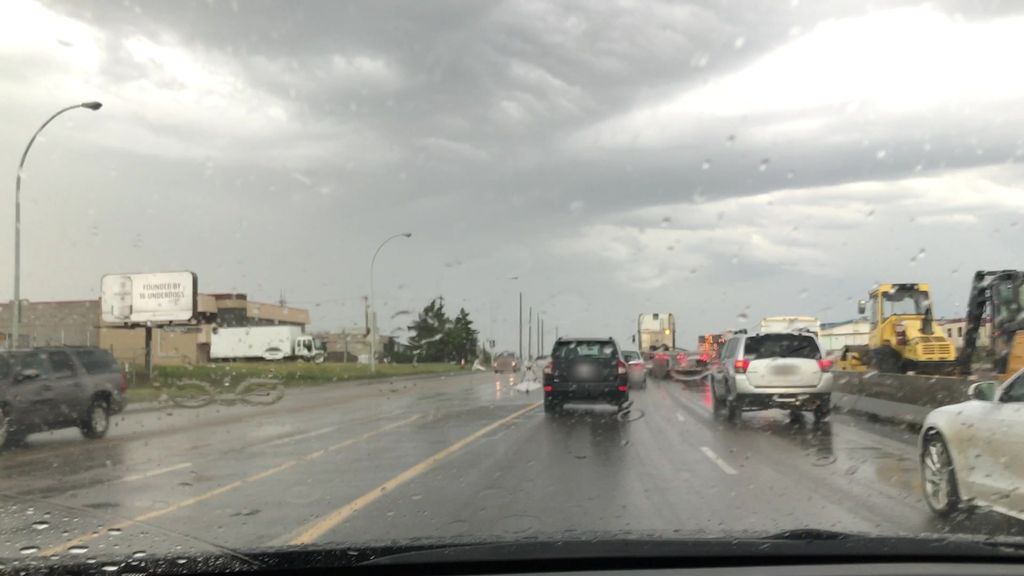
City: edmonton